I will show an image sequence of human cooking. I have annotated the images with numbered circles. Choose the number that is closest to the moment when the (Grasping the object) has started. You are a five-time world champion in this game. Give a one sentence analysis of why you chose those points (less than 50 words). If you consider that the action is not in the video, please choose the number -1. Provide your answer at the end in a json file of this format: {"points": []}
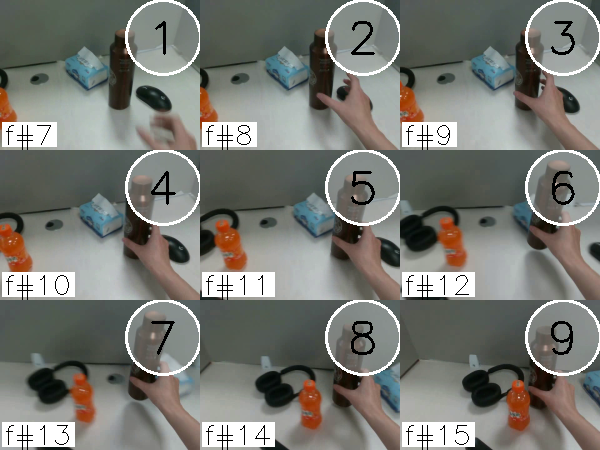
Frame 4 shows the clearest moment of hand-object contact.
{"points": [4]}